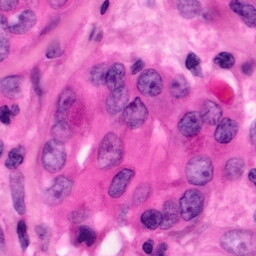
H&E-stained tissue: Pancreatic